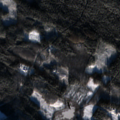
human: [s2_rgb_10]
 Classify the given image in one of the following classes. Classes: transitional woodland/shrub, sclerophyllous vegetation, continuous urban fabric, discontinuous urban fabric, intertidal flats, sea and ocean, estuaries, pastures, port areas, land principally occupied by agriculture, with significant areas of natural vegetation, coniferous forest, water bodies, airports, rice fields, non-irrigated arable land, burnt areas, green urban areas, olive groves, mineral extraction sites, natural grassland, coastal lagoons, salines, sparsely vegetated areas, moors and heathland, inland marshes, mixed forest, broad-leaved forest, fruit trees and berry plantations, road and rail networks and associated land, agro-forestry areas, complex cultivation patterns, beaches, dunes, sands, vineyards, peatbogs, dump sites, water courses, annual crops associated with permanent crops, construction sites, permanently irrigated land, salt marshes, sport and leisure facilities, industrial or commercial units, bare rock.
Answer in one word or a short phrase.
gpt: coniferous forest, mixed forest